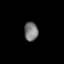
Tissue: lung
Cell type: Epithelial cells
Senescence score: 0.2362
Nuclear area (px): 257
Mean DAPI intensity: 121.389